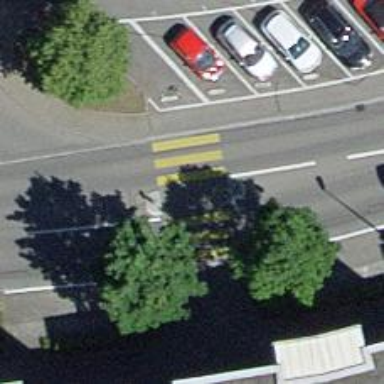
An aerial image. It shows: Footway with zebra crossing.